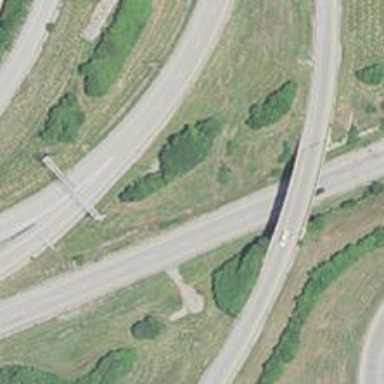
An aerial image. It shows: Motorway link.